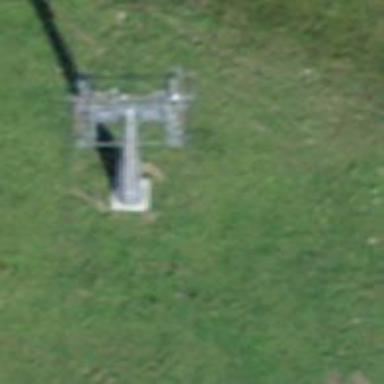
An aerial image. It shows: Pylon used for aerialway.